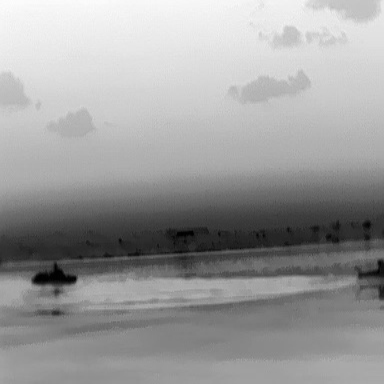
There are two objects shown in the infrared image, including a warship, and a canoe.